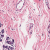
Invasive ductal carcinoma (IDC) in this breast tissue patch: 0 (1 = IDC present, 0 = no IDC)